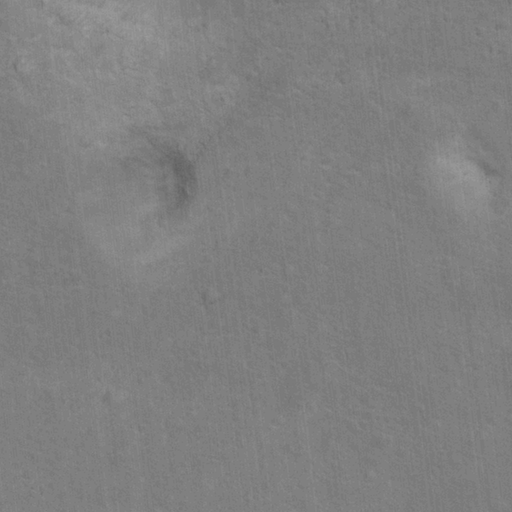
Objects detected: cone, cone